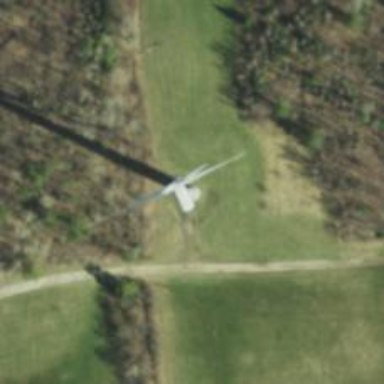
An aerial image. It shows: Wind generator powered by wind. The generator type is horizontal axis and it uses wind turbines.